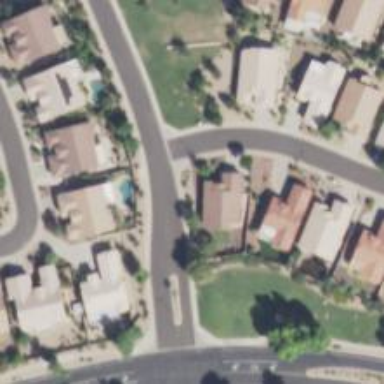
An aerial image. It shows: Residential road.